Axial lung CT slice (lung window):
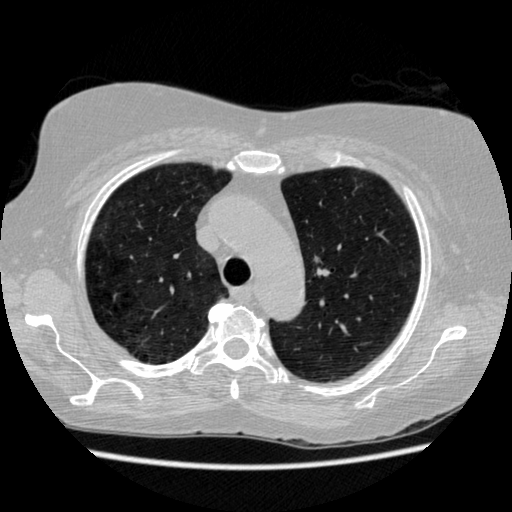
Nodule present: yes
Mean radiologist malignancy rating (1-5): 3.5